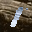
Label: 1